Question: I want to make a JFrame with multiple components above the other - it should look like this:

- -
What Layout should I use? How do I keep it as minimal as possible?
Thanks in advance!
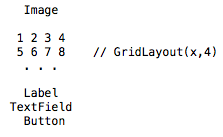
Answer: You don't really give enough information, but what you give looks like BorderLayout to me -- image in the NORTH section, GridLayout in the CENTER, and a panel with your Label, TextField, and Button in the SOUTH. The CENTER will shrink and grow with the size of the frame. The bottom panel appears to have a BoxLayout with y-axis, and you can set x-axis centering on each component.